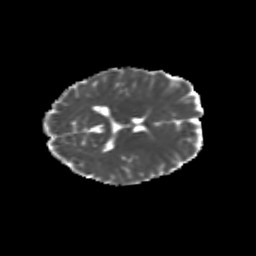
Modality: MD
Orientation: axial
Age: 20
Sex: female
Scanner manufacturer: siemens
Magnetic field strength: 3 T
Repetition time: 3.5 s
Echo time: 0.104 s